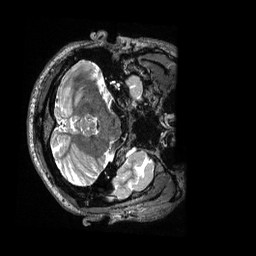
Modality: T2w
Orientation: axial
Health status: healthy
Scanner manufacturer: siemens
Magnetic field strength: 3 T
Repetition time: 3.2 s
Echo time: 0.565 s